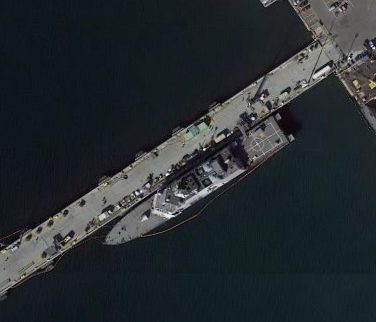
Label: Freedom-class_combat_ship